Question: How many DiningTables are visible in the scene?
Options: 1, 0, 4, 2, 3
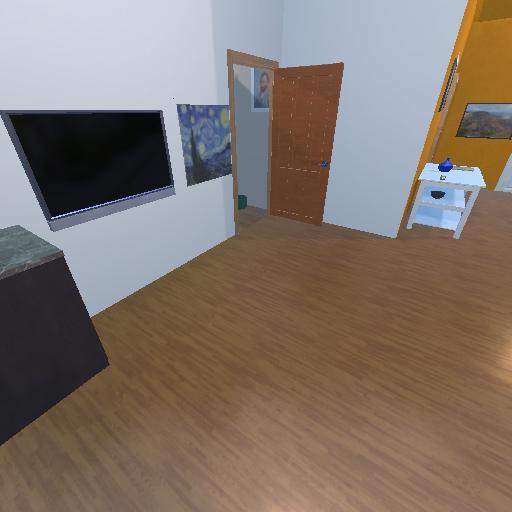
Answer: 1